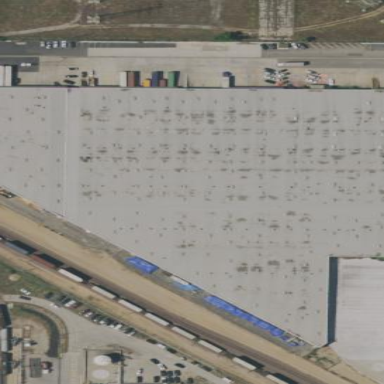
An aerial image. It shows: Warehouse building.